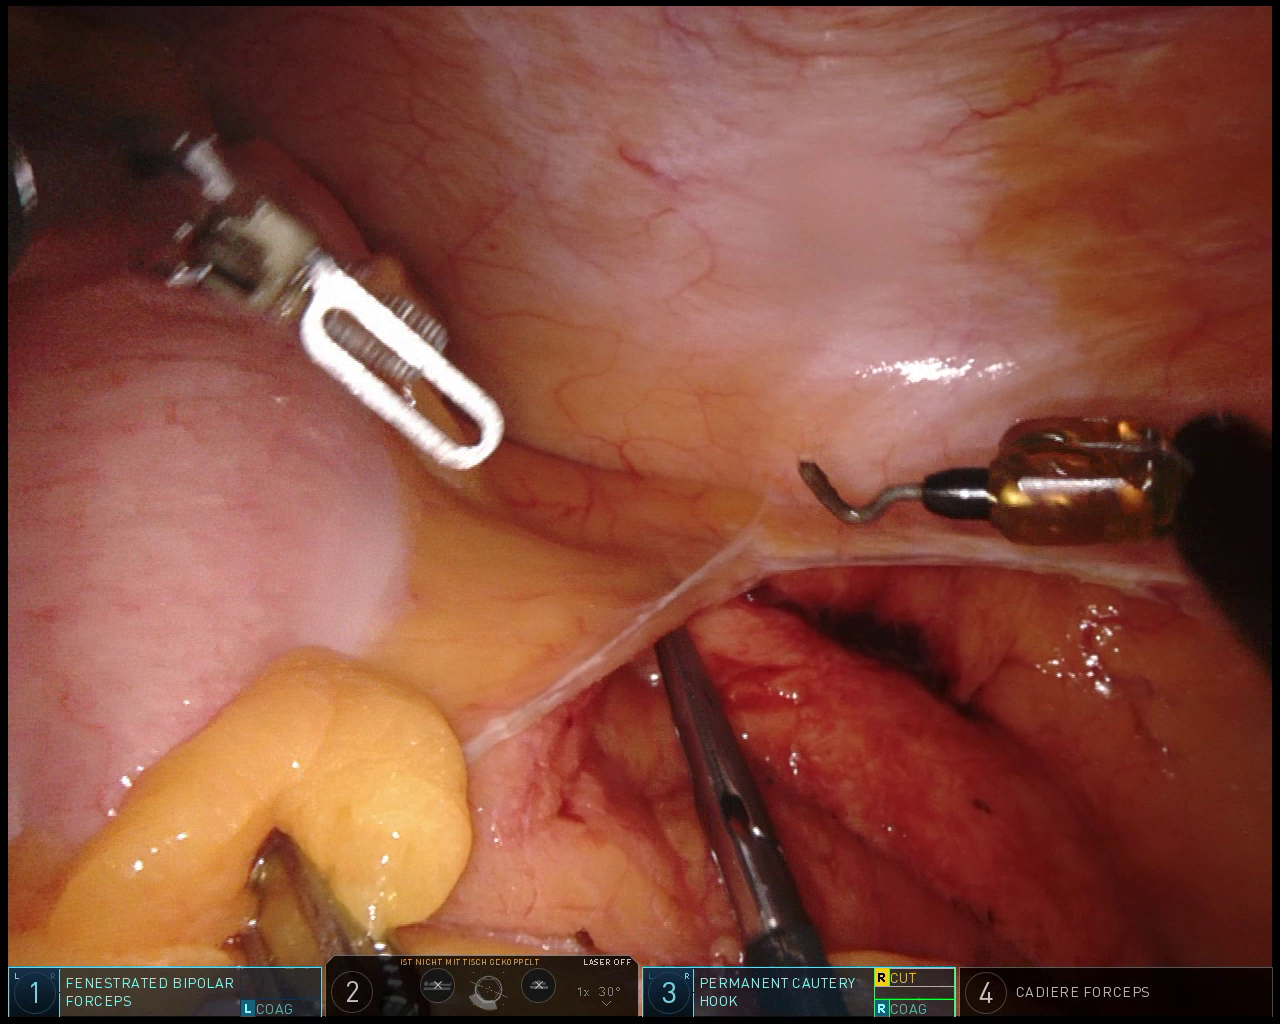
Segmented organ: abdominal_wall
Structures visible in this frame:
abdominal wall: yes
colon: yes
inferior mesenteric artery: no
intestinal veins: no
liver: no
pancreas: no
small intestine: no
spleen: no
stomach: no
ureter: no
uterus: no
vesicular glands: no